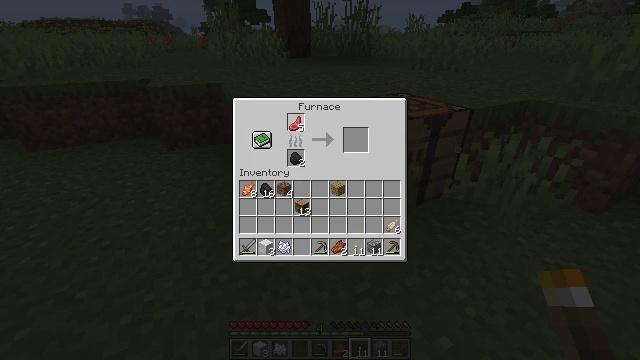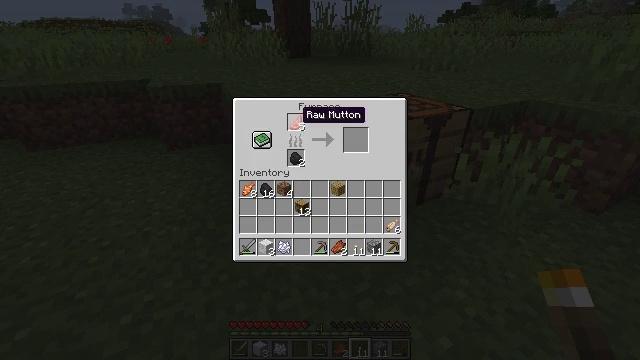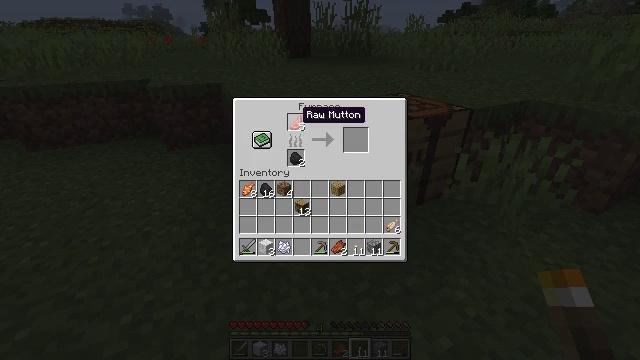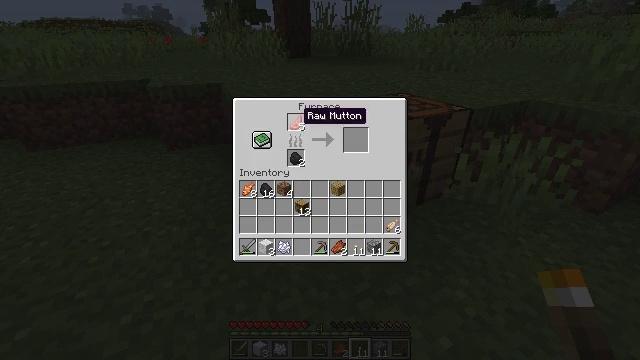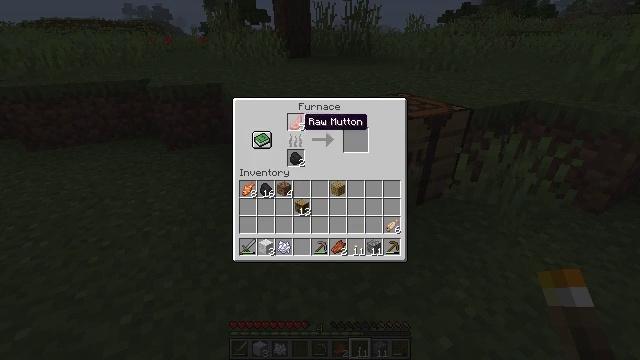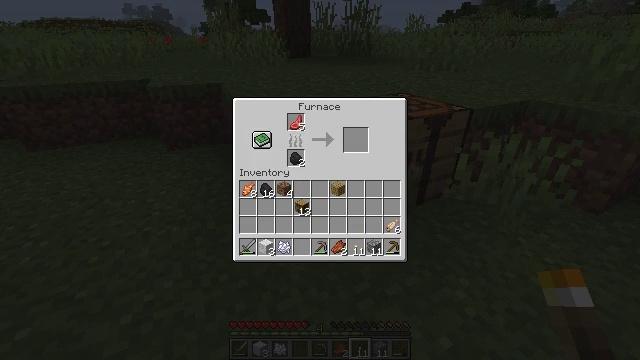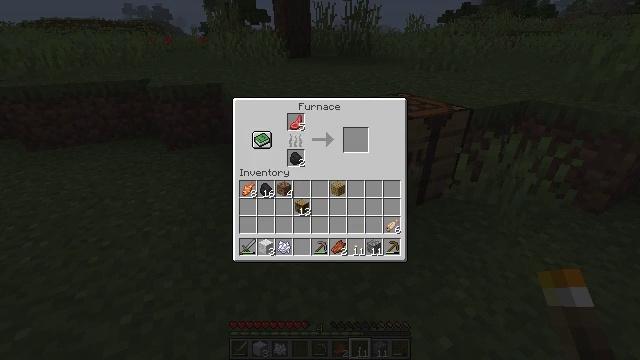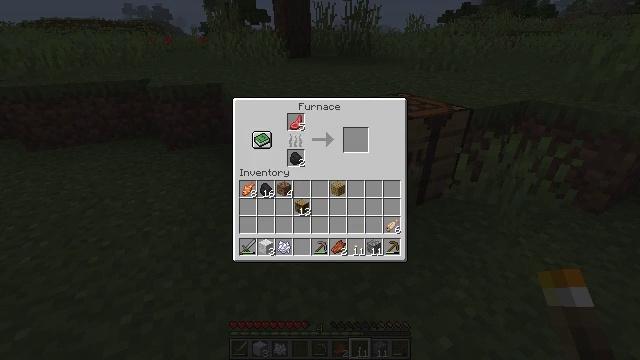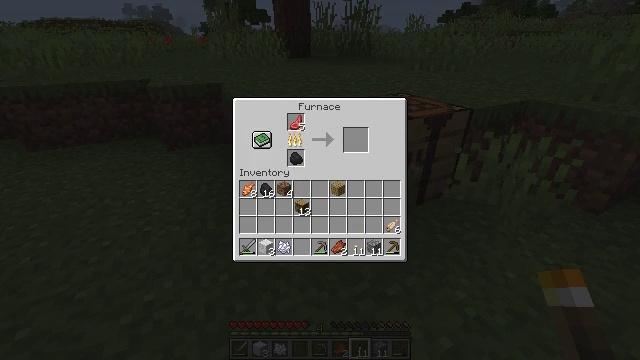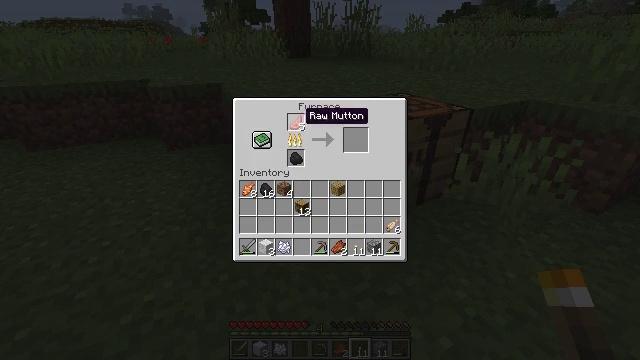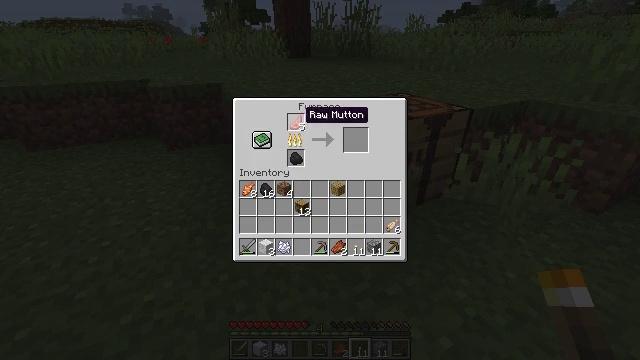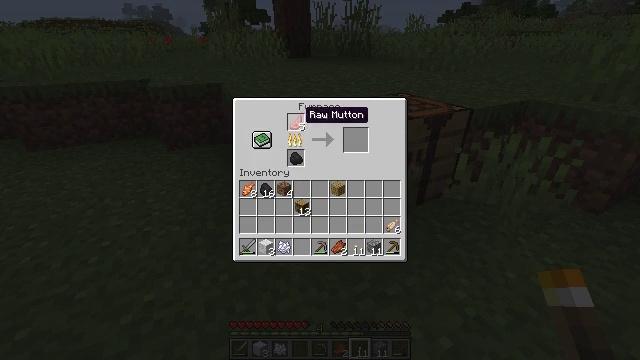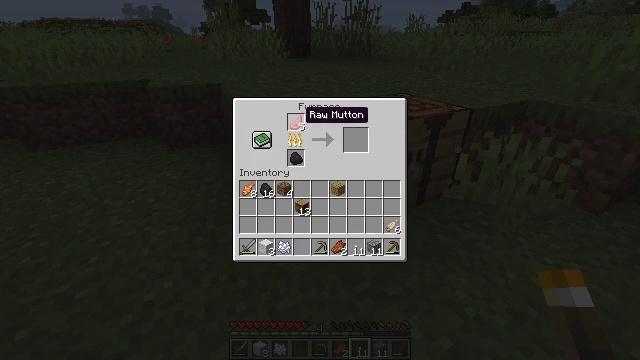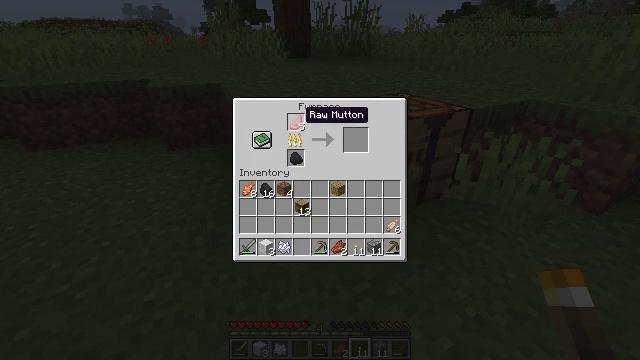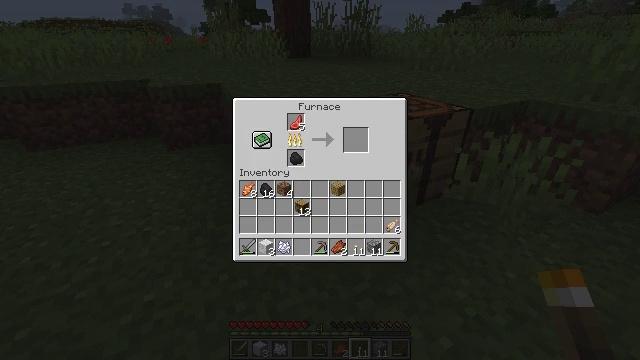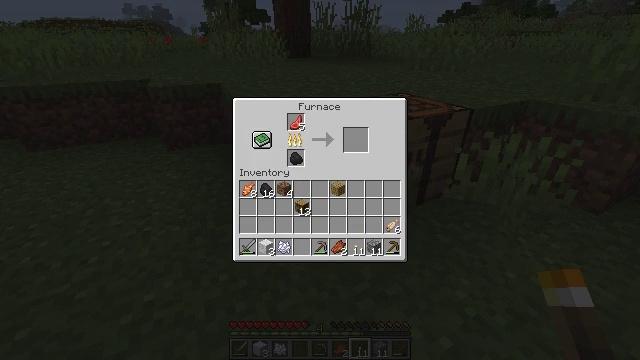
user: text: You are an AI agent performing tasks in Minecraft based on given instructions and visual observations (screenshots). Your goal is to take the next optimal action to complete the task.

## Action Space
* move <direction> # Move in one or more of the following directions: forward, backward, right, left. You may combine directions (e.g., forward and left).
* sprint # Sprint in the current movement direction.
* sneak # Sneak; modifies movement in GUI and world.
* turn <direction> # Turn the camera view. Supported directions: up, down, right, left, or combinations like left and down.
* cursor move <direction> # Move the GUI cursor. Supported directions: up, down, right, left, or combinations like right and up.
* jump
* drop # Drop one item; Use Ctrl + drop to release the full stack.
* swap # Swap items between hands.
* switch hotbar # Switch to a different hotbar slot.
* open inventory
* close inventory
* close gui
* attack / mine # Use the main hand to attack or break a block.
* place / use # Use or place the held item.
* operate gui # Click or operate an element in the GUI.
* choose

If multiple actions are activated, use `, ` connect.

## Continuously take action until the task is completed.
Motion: motion action
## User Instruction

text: Remove a tropical fish from the inventory.
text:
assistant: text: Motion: no_op
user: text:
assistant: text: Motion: no_op
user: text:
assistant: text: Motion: no_op
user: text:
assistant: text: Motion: no_op
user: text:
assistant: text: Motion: cursor move down
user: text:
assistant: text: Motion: no_op
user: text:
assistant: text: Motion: no_op
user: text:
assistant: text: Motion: no_op
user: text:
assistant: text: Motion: cursor move up
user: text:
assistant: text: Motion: no_op
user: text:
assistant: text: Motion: no_op
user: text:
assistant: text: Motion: no_op
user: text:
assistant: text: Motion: no_op
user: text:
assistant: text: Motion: cursor move down
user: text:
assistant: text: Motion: cursor move right and down
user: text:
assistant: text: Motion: cursor move right and down
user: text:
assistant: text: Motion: cursor move right and down
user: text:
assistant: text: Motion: cursor move right
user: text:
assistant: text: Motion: no_op
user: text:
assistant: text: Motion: no_op
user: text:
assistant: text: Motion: no_op
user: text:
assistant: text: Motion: cursor move left
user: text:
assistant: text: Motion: cursor move left and up
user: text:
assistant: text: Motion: cursor move left and up
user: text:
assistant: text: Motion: cursor move left
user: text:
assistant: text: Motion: cursor move left
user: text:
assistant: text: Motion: no_op
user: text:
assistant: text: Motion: no_op
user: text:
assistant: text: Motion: cursor move left
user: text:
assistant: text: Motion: cursor move left and up